Question: I'm trying to use Word 2010 to create a template for a programming project test plan. I've created a mockup template showing what I want to do.

What I'd like to be able to do is be able to click on something on the Word ribbon, and have the template generate the next test table and sequence the caption. Once the table is generated, I would fill in the table fields for the test.
Could someone tell me what to look up in the Word help or elsewhere so I can create this template?
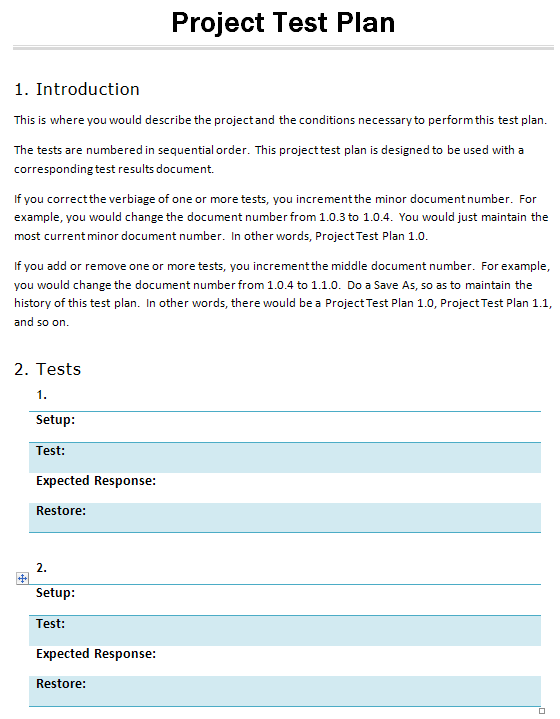
Answer: I personally would create a macro for this or you can embed it in your template with code to add menu items and add something like the following. (It's very rough but you can use it to generate a table with your layout and numeric ascending numbers), it is not as dynamic as knowing where the previous test left off but should be a start point.)
'''
Dim iCount As Integer
iCount = CInt(InputBox("How many tables?", "Table Count", 1))
For icurtable = 1 To iCount
Dim oTableRange As Paragraph
Dim oTable As Table
Dim oCaption As Paragraph
Set oCaption = ActiveDocument.Paragraphs.Add
Call oCaption.Range.InsertBefore(CStr(icurtable))
Set oTableRange = ActiveDocument.Paragraphs.Add
Set oTable = oTableRange.Range.Tables.Add(oTableRange.Range, 4, 1, True, True)
oTable.Rows.First.Cells(1).Range.InsertBefore ("Setup:")
oTable.Rows(2).Cells(1).Range.InsertBefore ("Test:")
oTable.Rows(3).Cells(1).Range.InsertBefore ("Expected Response:")
oTable.Rows(4).Cells(1).Range.InsertBefore ("Restore")
Call oTableRange.Range.InsertAfter(vbCrLf)
Next
'''